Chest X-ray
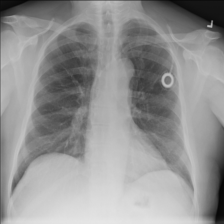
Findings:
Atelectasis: negative
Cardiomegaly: negative
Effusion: negative
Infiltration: positive
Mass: negative
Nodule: negative
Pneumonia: negative
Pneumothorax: negative
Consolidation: negative
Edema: negative
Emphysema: negative
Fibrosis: negative
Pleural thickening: negative
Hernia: negative